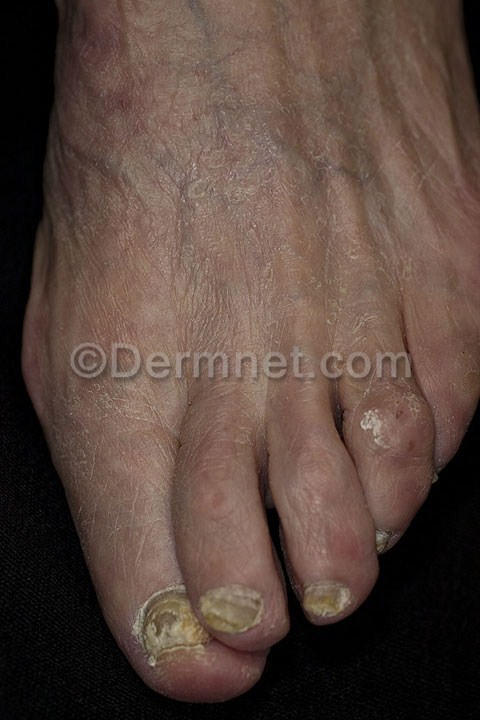
Disease: Tinea Ringworm Candidiasis and other Fungal Infections